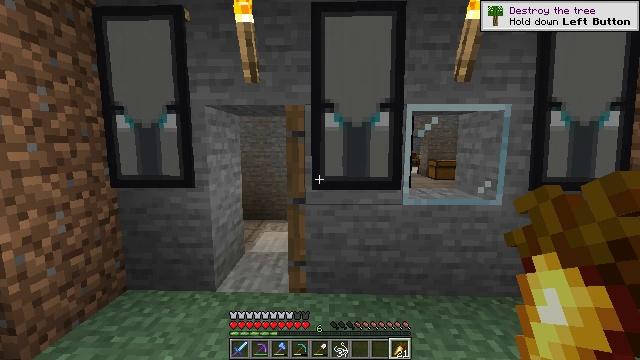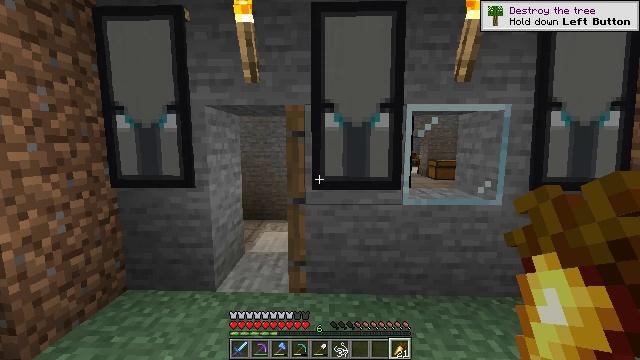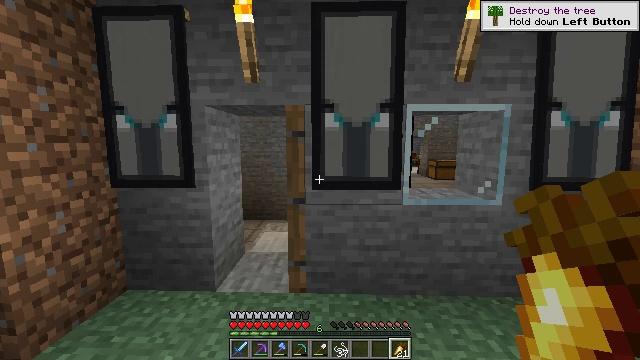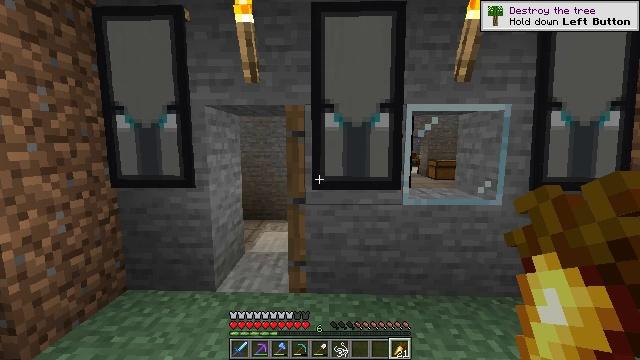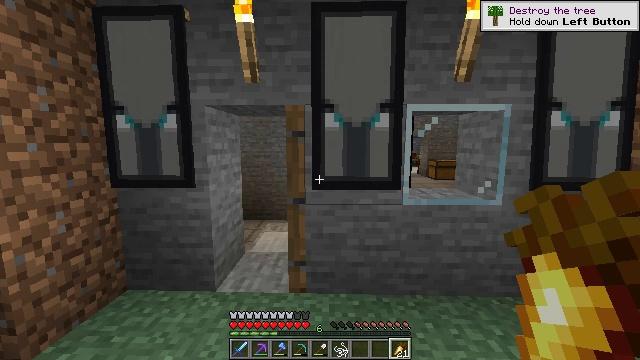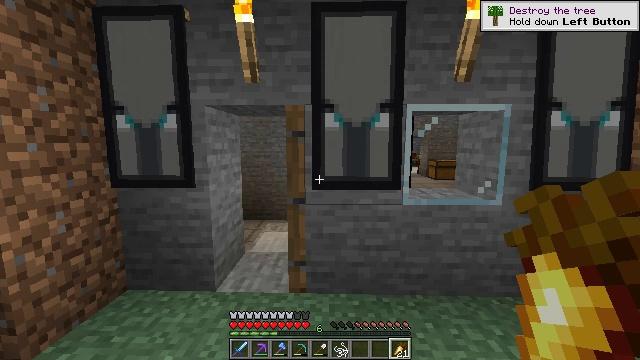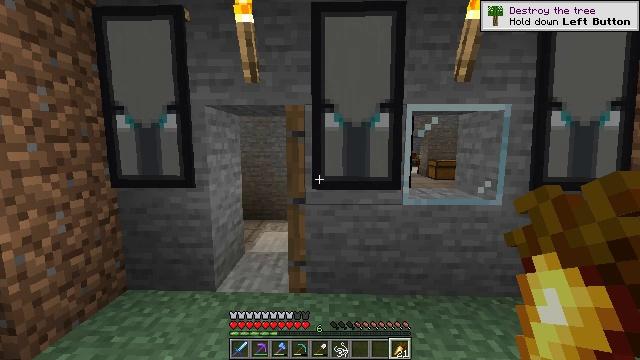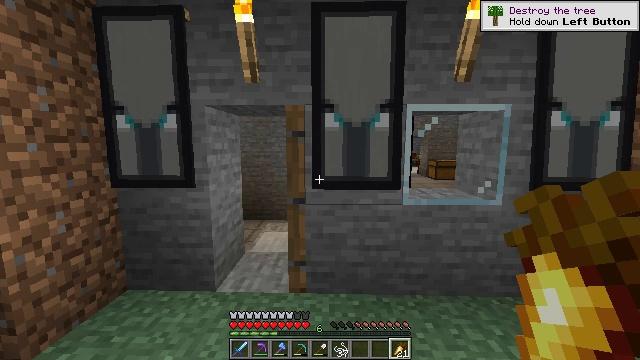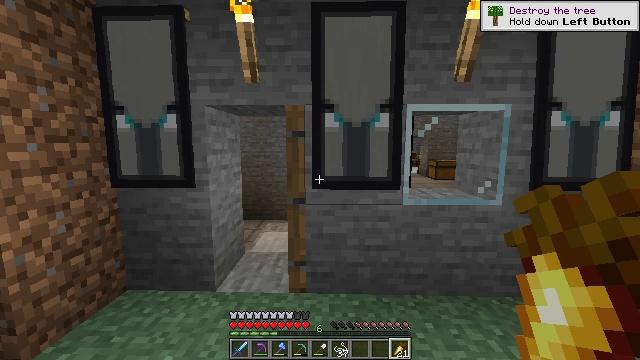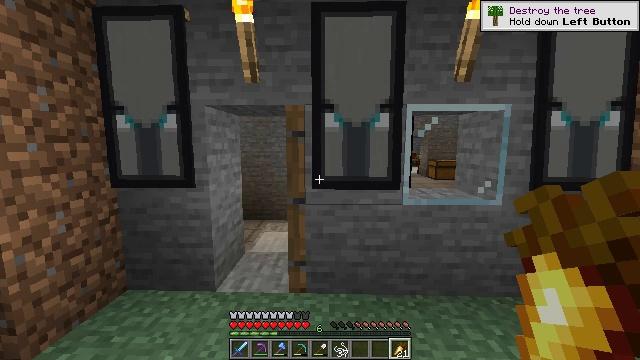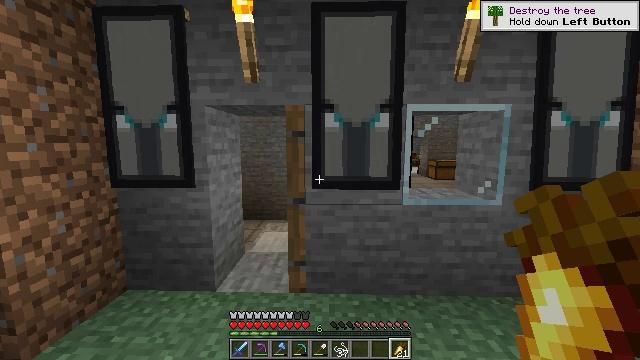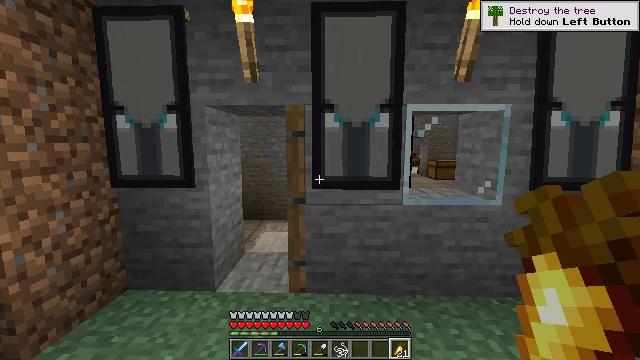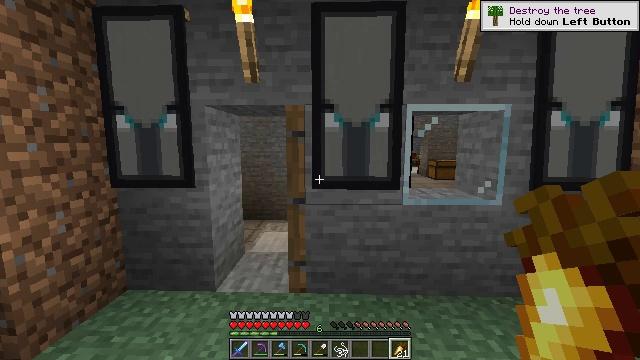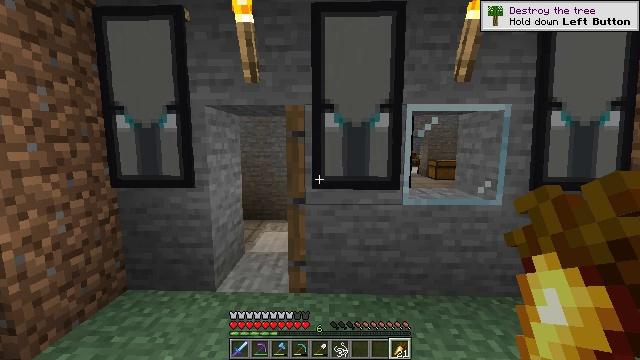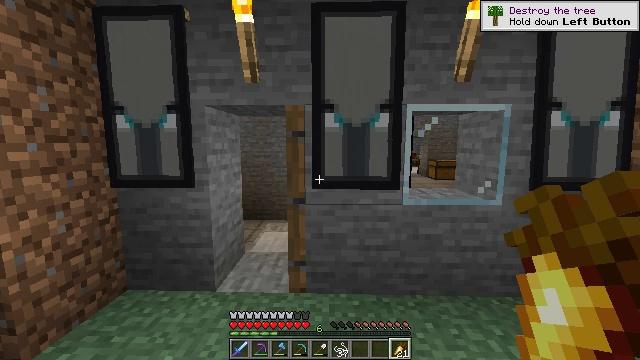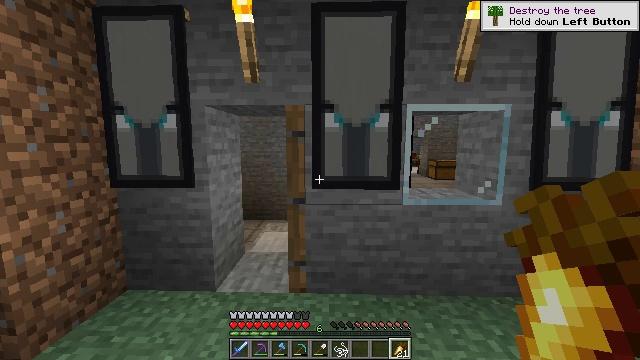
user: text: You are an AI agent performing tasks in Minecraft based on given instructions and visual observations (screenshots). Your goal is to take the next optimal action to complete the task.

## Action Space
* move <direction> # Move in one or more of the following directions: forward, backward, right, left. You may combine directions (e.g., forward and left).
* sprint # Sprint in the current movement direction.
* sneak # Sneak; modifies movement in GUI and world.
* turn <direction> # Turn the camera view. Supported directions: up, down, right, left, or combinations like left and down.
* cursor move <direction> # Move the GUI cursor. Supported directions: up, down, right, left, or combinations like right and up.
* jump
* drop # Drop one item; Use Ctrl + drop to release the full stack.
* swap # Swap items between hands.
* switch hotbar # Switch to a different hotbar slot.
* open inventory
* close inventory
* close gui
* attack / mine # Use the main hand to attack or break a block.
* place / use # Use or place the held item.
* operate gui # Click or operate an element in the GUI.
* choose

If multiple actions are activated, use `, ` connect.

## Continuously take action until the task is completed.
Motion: motion action
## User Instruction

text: Convert stone into smooth stone using the furnace.
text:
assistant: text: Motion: no_op
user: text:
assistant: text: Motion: no_op
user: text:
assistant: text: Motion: no_op
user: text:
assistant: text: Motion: no_op
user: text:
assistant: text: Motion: no_op
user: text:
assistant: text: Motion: no_op
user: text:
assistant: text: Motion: no_op
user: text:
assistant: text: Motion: no_op
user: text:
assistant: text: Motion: no_op
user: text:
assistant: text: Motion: no_op
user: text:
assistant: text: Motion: no_op
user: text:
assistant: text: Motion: no_op
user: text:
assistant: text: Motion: no_op
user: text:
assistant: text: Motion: no_op
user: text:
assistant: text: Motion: no_op
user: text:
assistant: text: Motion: no_op
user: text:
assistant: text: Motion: no_op
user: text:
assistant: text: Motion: no_op
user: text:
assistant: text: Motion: no_op
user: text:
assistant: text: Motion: no_op
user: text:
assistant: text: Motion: no_op
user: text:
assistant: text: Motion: no_op
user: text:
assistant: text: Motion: no_op
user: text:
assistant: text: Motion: no_op
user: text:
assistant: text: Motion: no_op
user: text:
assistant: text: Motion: no_op
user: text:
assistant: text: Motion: no_op
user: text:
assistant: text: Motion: no_op
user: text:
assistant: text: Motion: no_op
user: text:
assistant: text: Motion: no_op